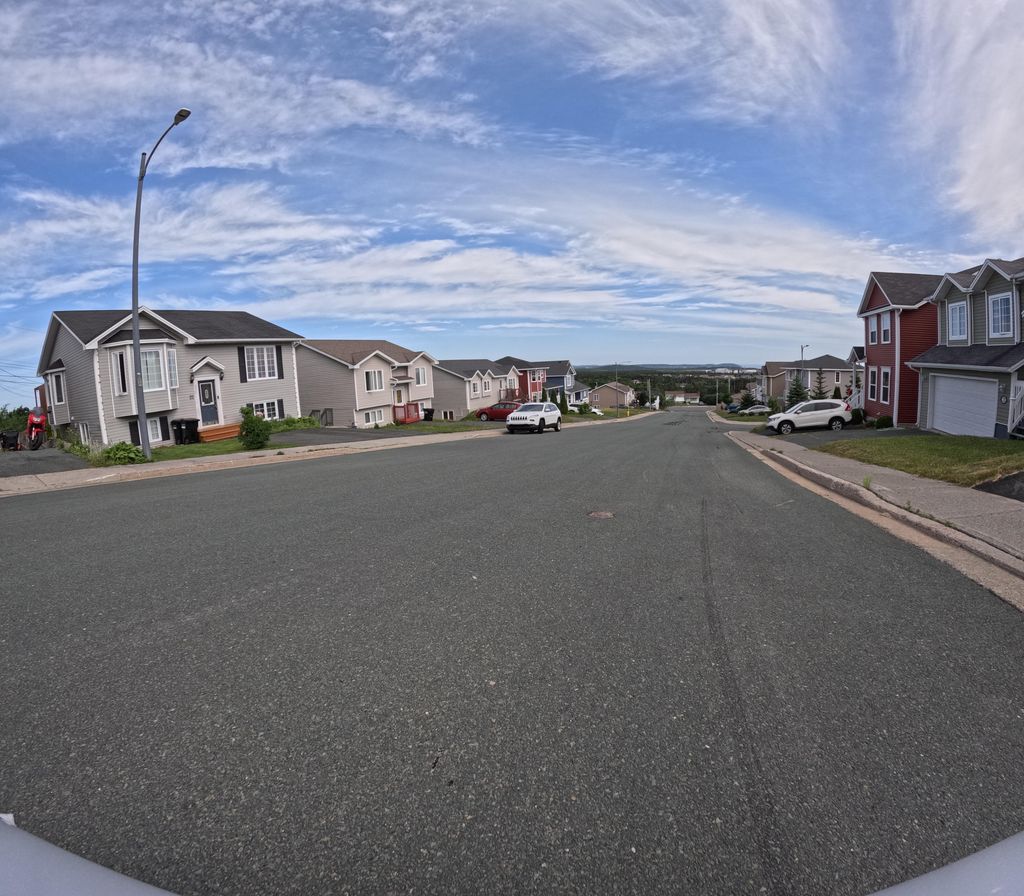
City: st_johns